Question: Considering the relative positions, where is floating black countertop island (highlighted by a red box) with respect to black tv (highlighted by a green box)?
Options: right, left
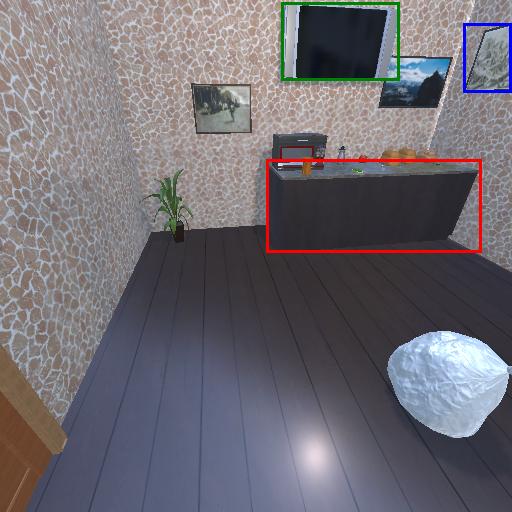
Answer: right